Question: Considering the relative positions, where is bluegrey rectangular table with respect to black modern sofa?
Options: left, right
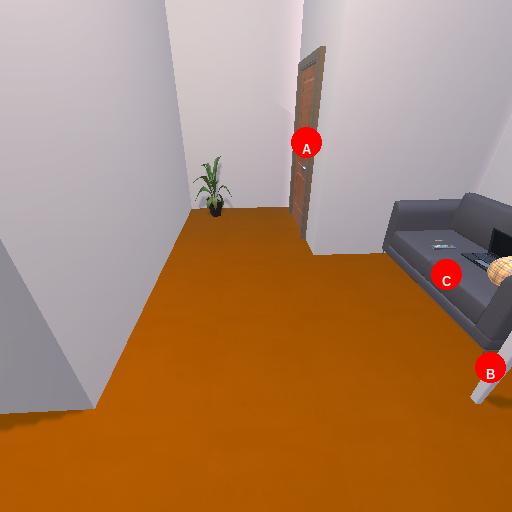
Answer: left